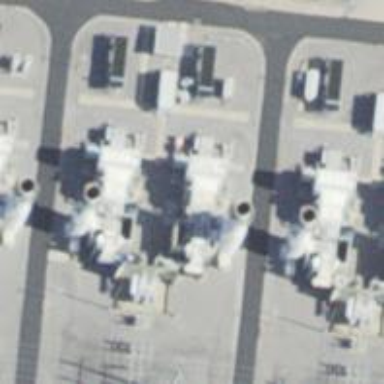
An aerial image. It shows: Gas turbine power generator.